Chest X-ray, AP view. Patient: 32 years old, sex M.
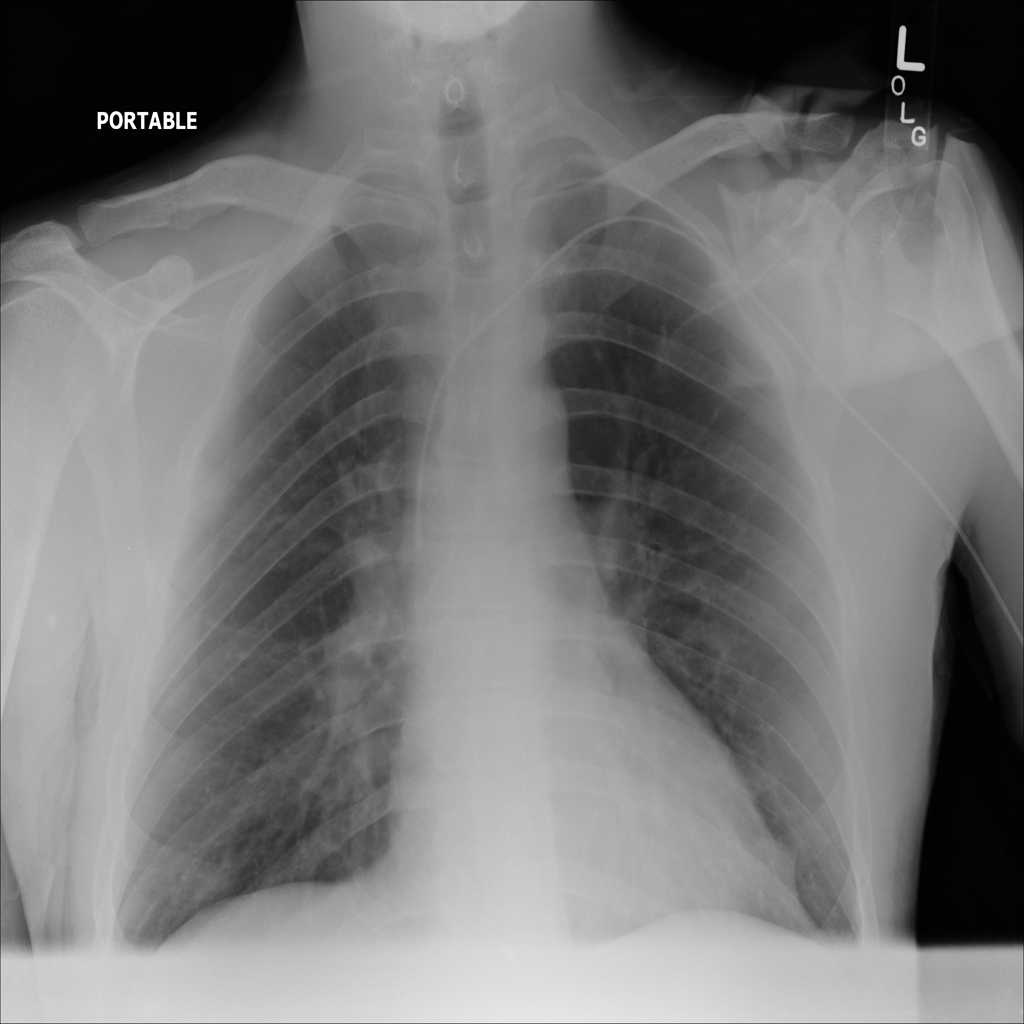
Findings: No Finding